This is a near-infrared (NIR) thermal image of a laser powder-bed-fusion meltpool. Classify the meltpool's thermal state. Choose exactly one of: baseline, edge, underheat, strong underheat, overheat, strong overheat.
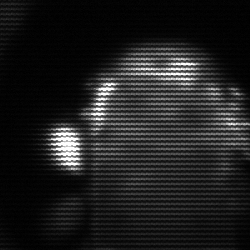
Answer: baseline